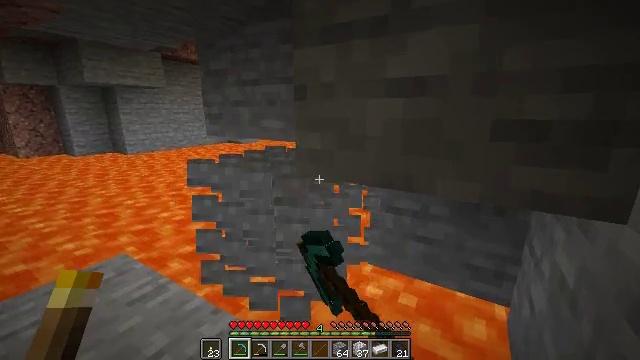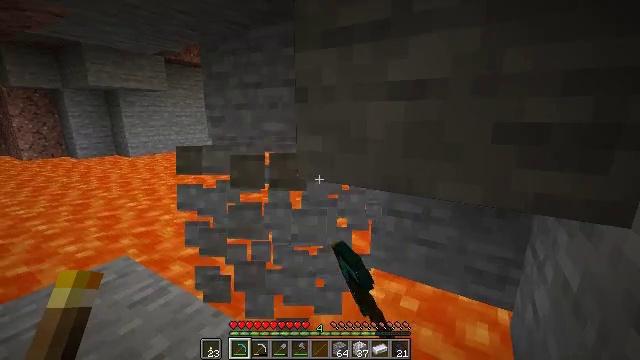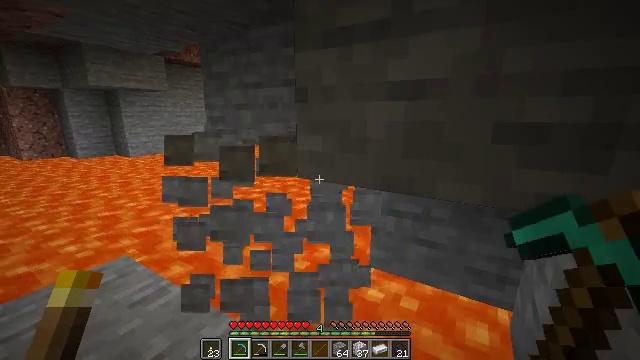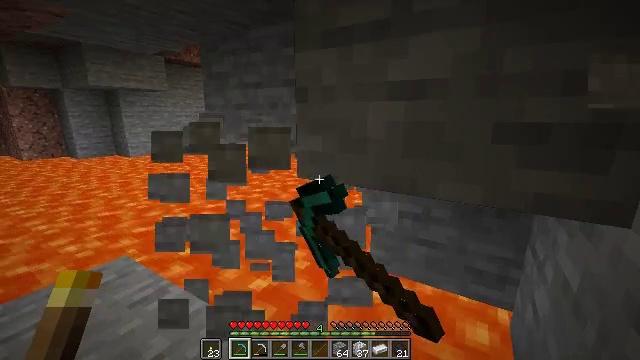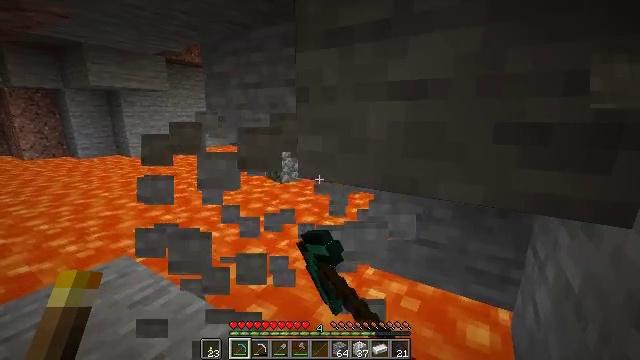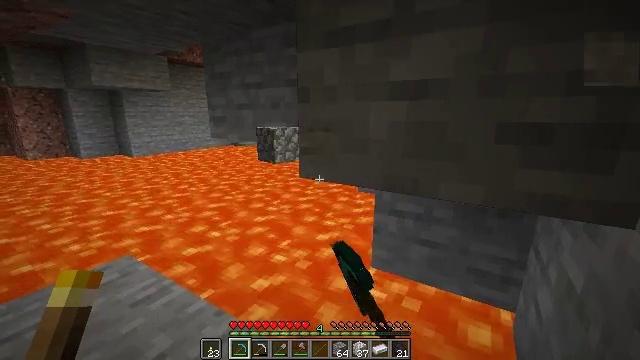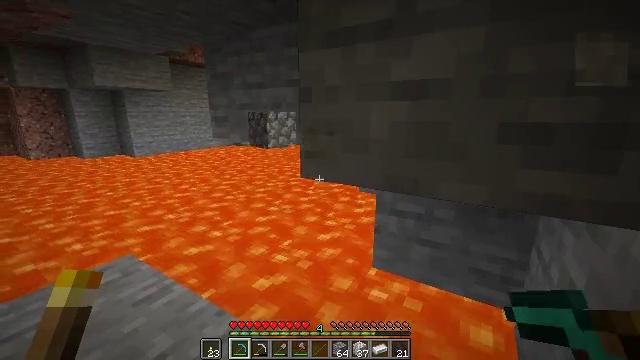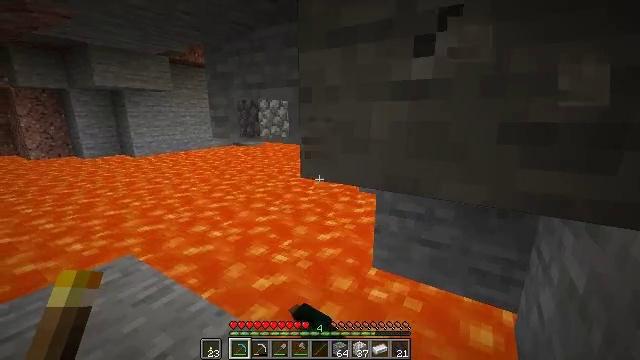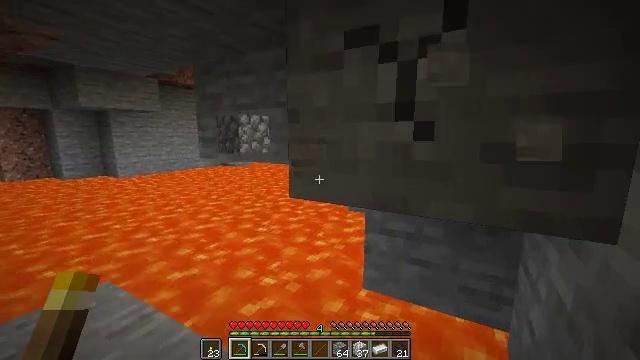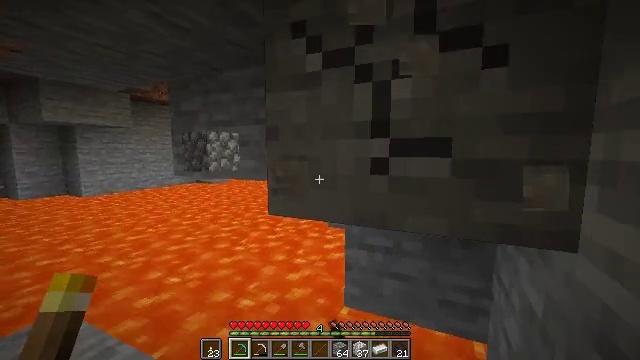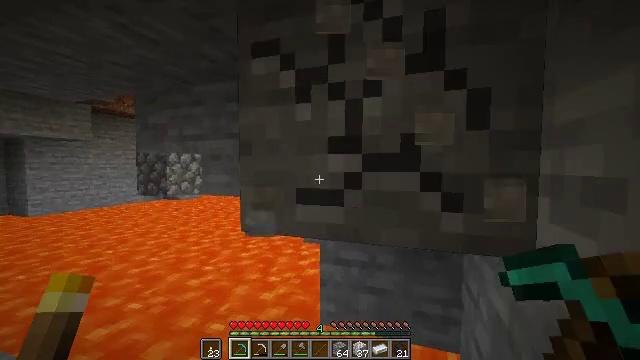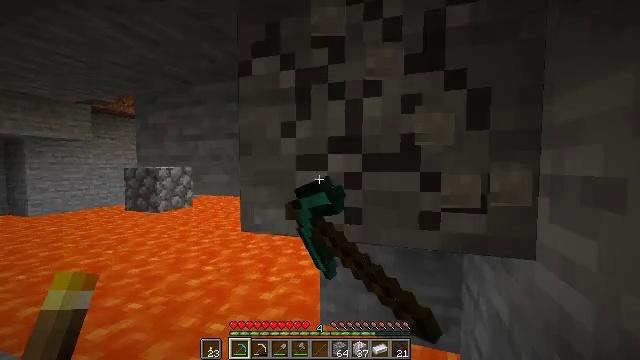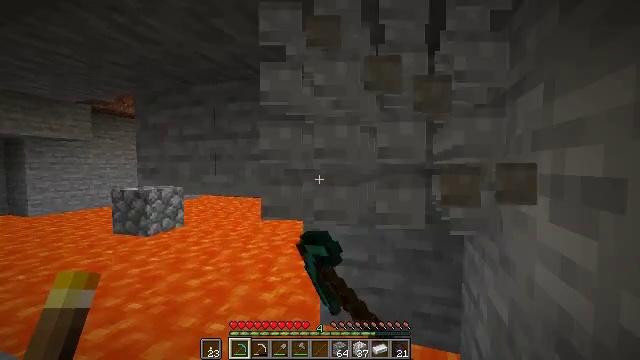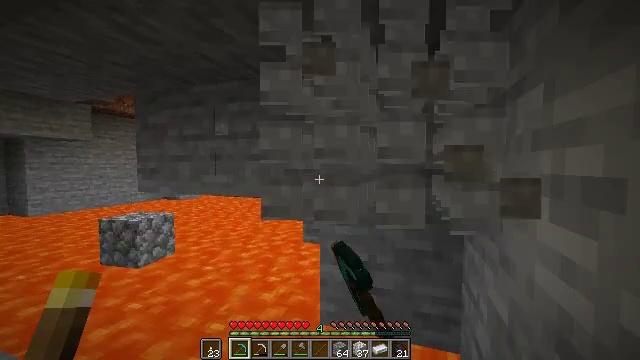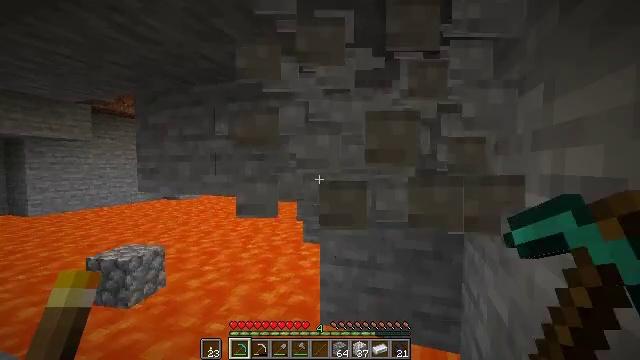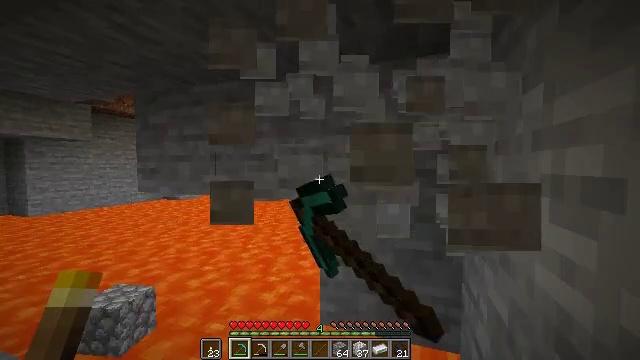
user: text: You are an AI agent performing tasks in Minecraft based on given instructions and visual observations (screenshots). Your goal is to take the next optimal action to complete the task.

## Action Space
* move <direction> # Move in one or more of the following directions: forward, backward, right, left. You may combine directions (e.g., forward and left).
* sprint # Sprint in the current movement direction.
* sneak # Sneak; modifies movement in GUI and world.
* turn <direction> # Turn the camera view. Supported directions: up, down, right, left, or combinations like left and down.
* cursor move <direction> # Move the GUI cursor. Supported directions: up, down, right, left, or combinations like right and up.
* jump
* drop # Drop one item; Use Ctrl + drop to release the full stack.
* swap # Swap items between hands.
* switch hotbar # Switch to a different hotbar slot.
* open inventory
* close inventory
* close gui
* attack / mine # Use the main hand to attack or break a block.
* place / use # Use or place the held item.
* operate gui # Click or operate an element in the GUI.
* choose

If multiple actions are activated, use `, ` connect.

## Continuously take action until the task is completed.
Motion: motion action
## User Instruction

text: Collect granite for building materials.
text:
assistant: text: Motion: sneak, attack / mine
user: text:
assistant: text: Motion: sneak, attack / mine
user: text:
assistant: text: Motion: sneak, attack / mine
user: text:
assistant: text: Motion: sneak, attack / mine
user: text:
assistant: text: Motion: sneak, attack / mine
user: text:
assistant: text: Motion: sneak, attack / mine
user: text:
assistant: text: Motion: sneak, attack / mine
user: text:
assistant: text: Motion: sneak, turn right and up, attack / mine
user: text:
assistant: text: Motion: sneak, turn right and up, attack / mine
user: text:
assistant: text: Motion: sneak, turn right and up, attack / mine
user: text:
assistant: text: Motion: sneak, attack / mine
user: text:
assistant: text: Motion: sneak, attack / mine
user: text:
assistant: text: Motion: sneak, attack / mine
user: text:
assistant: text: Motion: sneak, attack / mine
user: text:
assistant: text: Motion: sneak, attack / mine
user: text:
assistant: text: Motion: sneak, attack / mine
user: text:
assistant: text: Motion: sneak, attack / mine
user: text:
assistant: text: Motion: sneak, attack / mine
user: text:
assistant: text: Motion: sneak, attack / mine
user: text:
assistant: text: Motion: sneak, attack / mine
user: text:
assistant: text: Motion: sneak, attack / mine
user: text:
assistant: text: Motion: sneak, attack / mine
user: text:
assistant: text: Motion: sneak, attack / mine
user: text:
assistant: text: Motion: sneak
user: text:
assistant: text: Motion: move forward, sneak
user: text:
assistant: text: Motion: move forward, sneak, turn left
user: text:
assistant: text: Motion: move forward, sneak, turn left
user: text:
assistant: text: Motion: move forward, sneak, turn left and down
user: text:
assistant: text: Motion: move forward, sneak, turn left
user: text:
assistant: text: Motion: move forward, sneak, turn left and down